Field crop: maize
Growth stage: 2
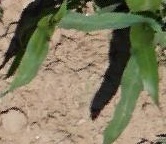
Species: maize